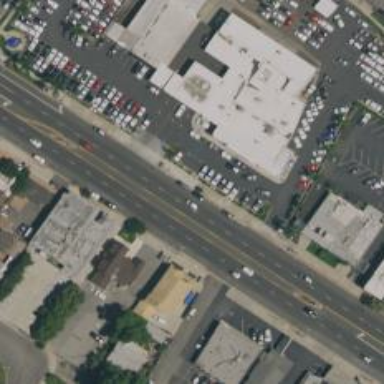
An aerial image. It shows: Commercial building used for cars.